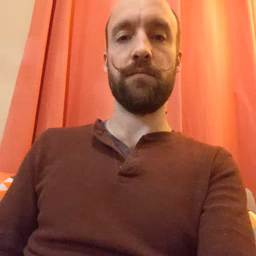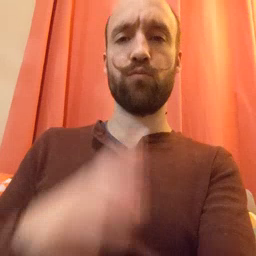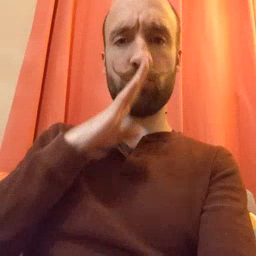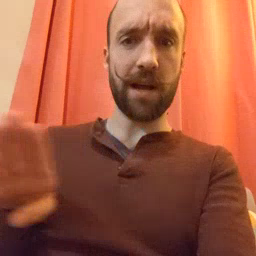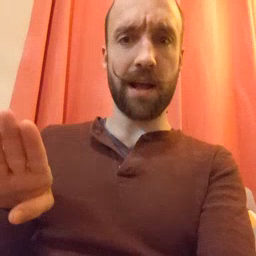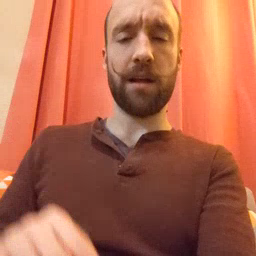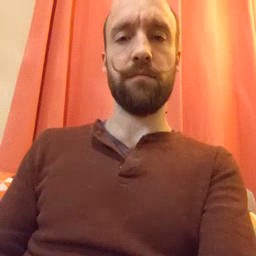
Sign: quiet